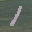
Label: 1